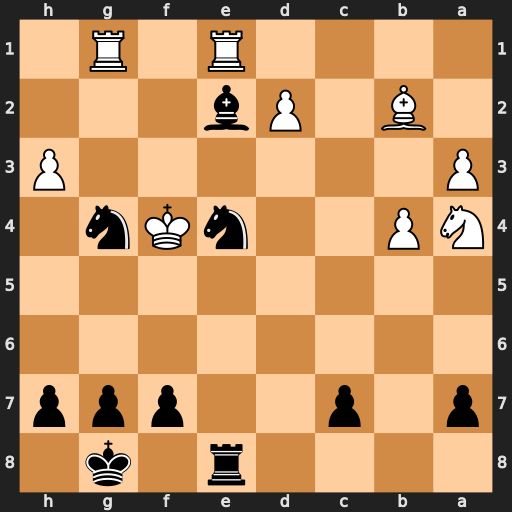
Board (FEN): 4r1k1/p1p2ppp/8/8/NP2nKn1/P6P/1B1Pb3/4R1R1
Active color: b
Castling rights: -
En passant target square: -
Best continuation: g5+ Kf5 Nh6#